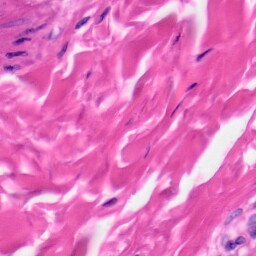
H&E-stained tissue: Skin